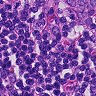
Metastatic tissue present: yes